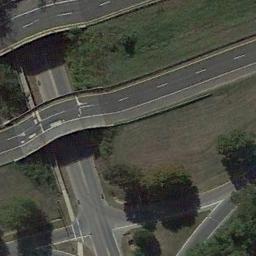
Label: overpass